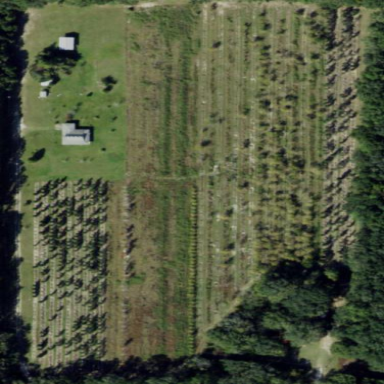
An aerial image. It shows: Plant nursery with trees.